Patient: sex M, age 45
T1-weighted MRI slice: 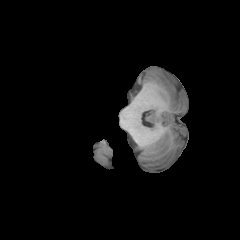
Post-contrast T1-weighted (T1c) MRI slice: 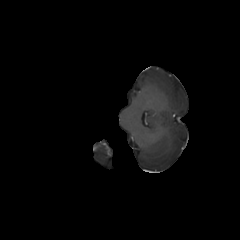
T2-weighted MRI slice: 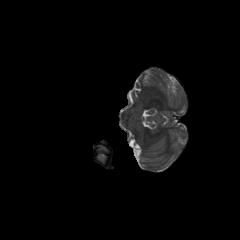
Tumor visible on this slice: no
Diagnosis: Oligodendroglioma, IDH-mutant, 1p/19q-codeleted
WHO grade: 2